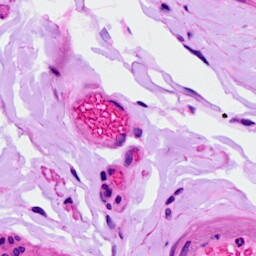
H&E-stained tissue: Ovarian